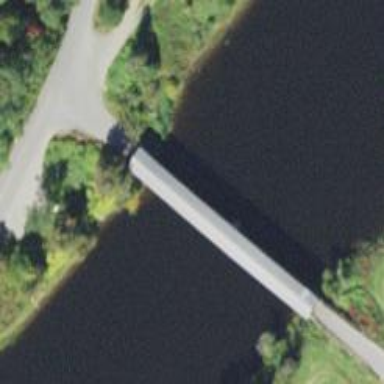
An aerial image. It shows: Covered bridge on residential road.